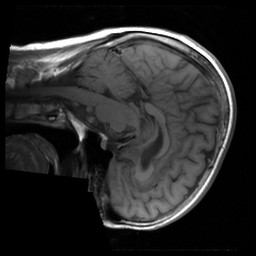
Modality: T1w
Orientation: sagittal
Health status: ill
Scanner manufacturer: siemens
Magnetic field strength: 1.5 T
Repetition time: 0.4 s
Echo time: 0.014 s